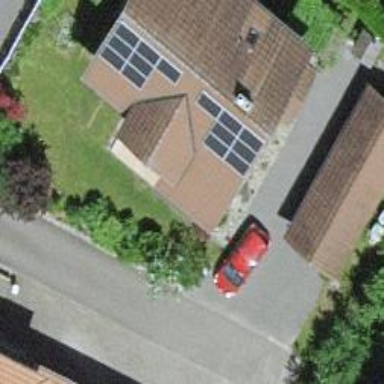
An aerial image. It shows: Solar photovoltaic panel generator located on building's roof.